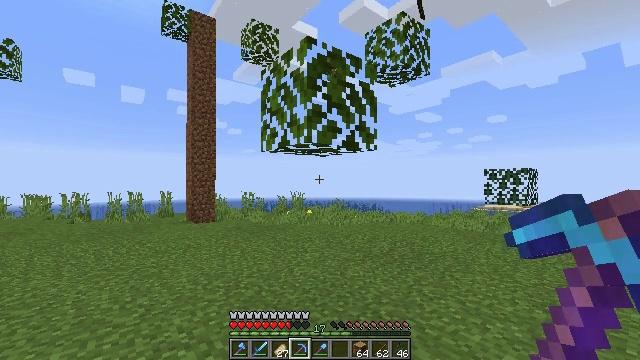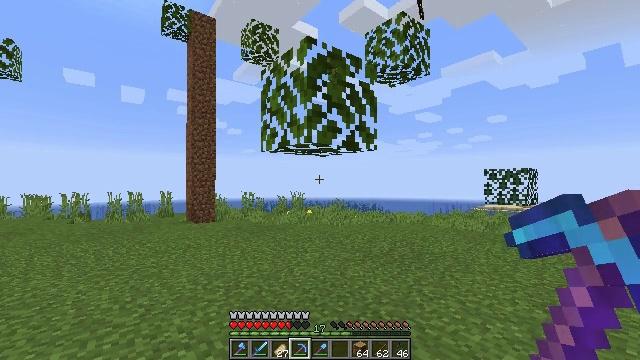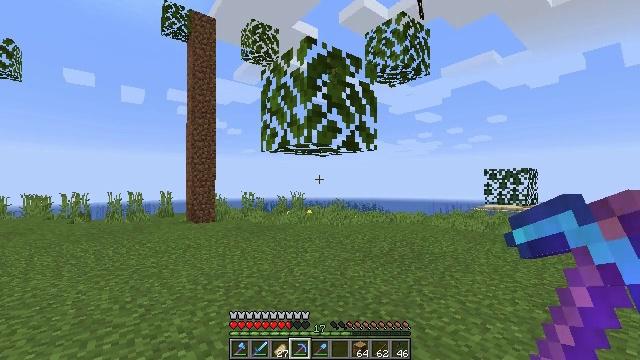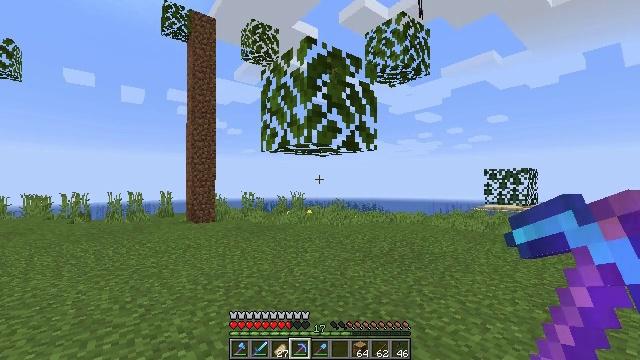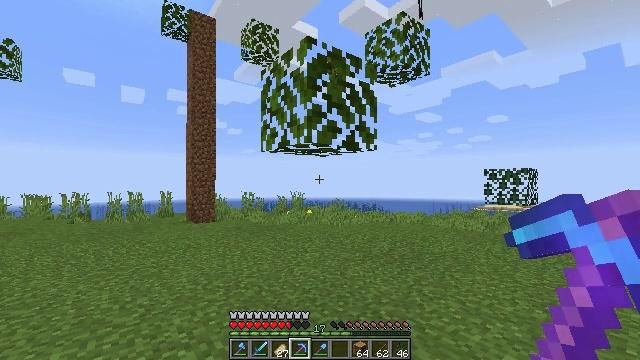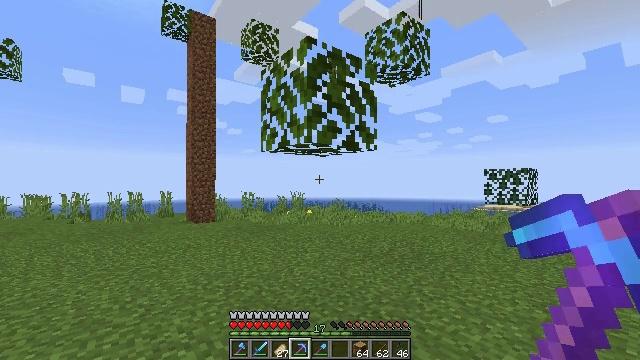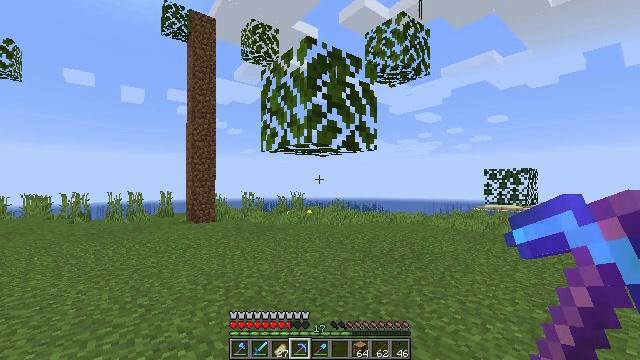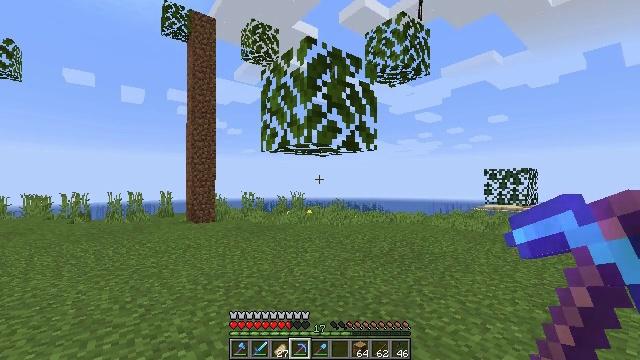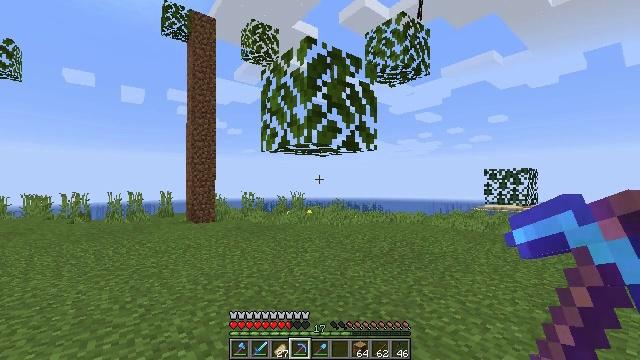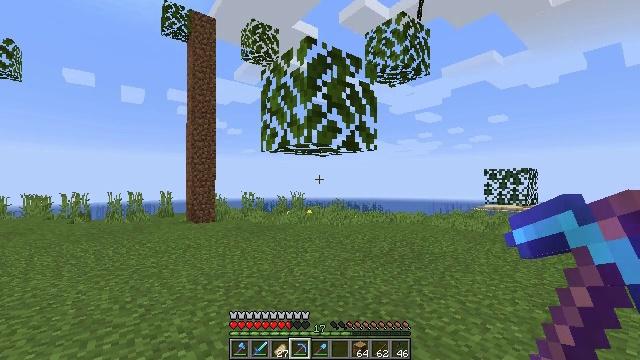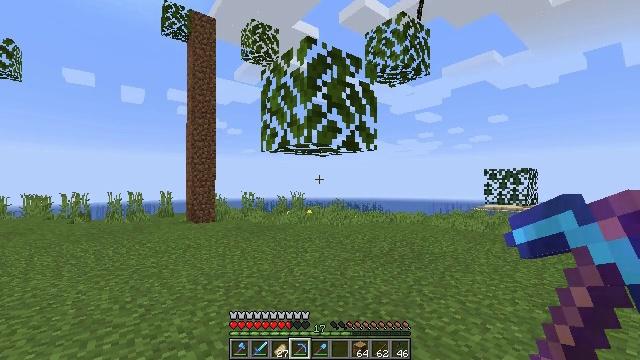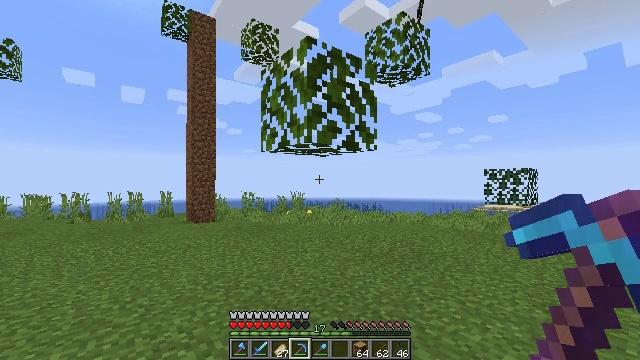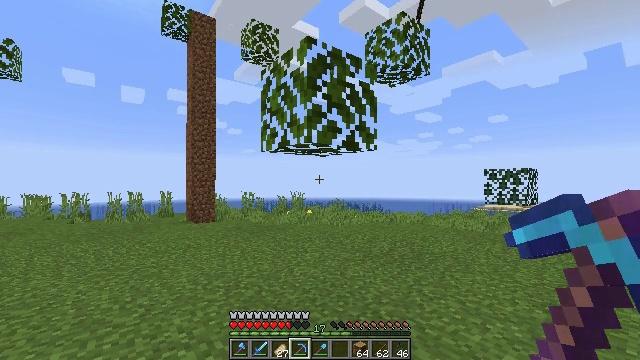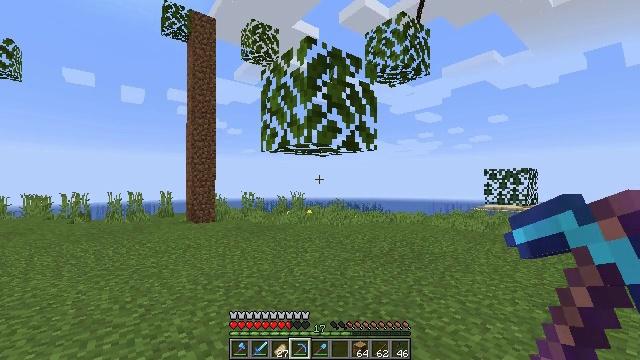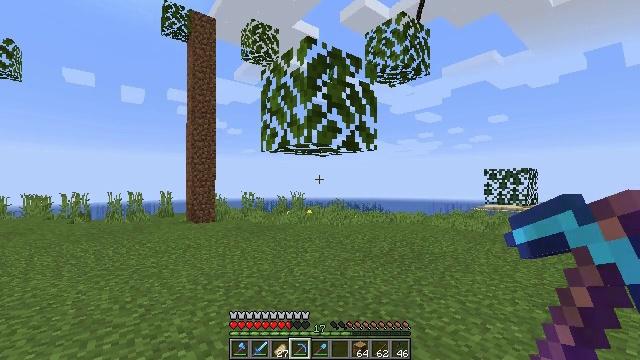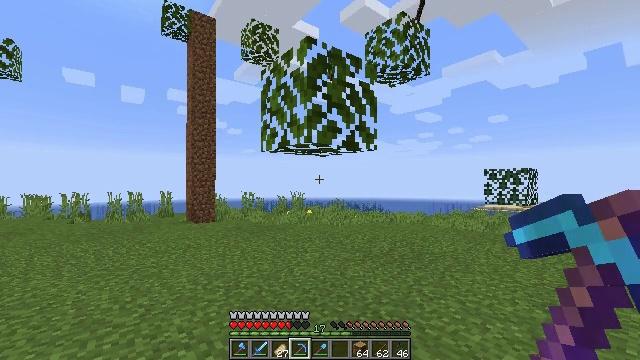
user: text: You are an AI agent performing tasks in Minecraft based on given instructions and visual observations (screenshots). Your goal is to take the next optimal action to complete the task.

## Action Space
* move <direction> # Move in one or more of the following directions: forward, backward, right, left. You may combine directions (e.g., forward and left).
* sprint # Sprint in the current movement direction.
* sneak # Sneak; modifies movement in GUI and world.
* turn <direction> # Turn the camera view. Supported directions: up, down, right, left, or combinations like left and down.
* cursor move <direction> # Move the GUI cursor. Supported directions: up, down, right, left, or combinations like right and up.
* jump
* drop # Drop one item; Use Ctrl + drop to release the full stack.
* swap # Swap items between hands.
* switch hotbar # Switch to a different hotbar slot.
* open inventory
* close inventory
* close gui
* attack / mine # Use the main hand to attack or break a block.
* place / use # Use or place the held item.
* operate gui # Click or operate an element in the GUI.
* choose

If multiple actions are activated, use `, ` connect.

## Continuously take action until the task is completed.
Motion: motion action
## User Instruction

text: Mine oak leaves.
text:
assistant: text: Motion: no_op
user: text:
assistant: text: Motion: no_op
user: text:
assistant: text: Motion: no_op
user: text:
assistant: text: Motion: no_op
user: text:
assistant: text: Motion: no_op
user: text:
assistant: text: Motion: no_op
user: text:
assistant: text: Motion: no_op
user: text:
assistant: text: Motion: no_op
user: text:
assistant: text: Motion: no_op
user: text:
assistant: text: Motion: no_op
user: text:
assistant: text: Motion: no_op
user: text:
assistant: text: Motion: no_op
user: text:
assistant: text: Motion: no_op
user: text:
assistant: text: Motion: no_op
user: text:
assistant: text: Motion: no_op
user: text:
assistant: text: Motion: no_op
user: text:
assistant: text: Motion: no_op
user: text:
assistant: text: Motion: no_op
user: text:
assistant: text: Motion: no_op
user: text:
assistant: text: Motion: no_op
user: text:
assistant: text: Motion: no_op
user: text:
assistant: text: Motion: no_op
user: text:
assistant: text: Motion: no_op
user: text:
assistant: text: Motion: no_op
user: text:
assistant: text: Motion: no_op
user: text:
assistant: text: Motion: no_op
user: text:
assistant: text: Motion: no_op
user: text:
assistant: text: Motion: no_op
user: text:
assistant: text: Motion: no_op
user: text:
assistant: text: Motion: no_op